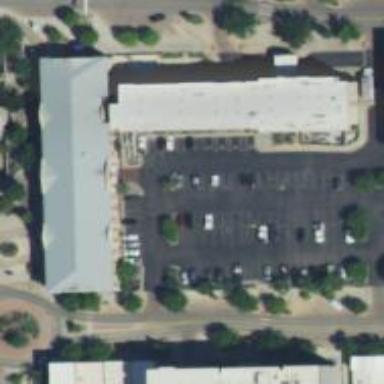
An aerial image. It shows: Parking space.